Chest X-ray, PA view. Patient: 22 years old, sex M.
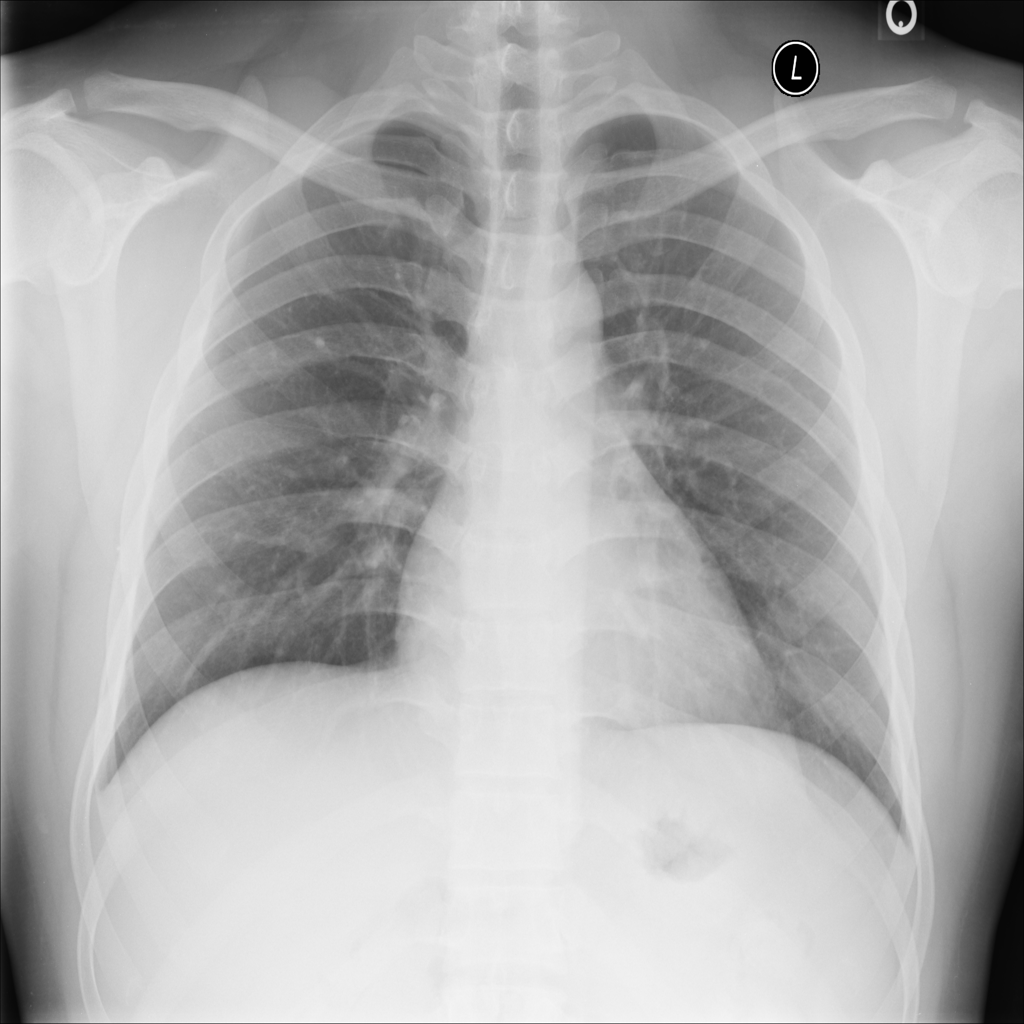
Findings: No Finding